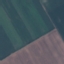
Land use / land cover: AnnualCrop